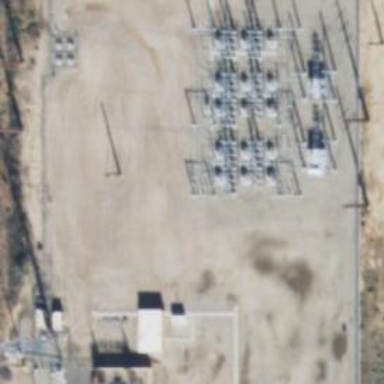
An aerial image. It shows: Switch for power supply.